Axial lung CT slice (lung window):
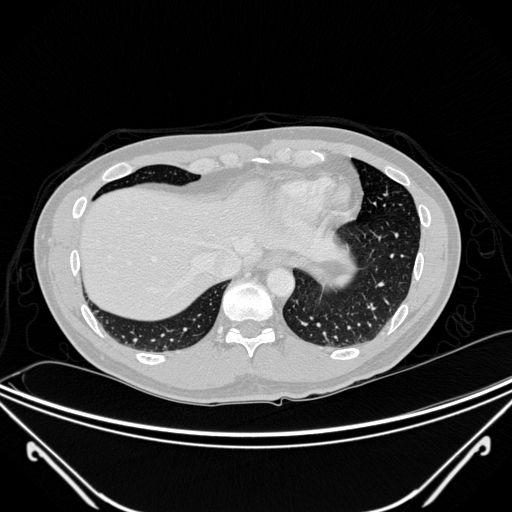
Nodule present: no